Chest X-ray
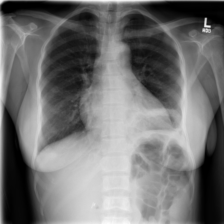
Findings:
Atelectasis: positive
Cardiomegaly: positive
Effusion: positive
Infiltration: positive
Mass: negative
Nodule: negative
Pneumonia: negative
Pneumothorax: negative
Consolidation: positive
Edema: negative
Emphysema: negative
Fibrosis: negative
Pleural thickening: negative
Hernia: negative